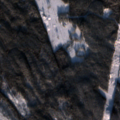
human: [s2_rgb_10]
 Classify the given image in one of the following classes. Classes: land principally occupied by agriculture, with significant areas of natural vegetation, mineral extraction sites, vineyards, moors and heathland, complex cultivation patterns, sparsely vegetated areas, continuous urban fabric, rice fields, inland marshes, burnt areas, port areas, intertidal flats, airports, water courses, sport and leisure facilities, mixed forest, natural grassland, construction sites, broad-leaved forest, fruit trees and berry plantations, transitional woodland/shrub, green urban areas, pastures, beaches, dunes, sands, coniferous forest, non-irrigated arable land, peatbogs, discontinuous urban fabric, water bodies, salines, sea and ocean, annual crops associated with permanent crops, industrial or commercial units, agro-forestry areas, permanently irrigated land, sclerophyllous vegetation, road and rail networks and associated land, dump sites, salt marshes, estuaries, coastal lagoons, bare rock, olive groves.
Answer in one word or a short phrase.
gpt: coniferous forest, mixed forest, transitional woodland/shrub